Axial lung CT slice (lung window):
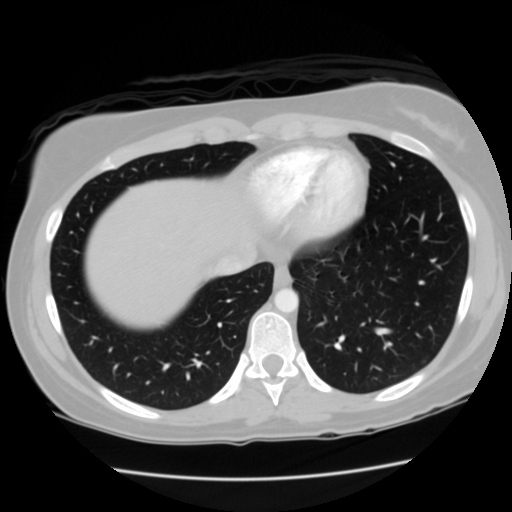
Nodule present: no